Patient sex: F
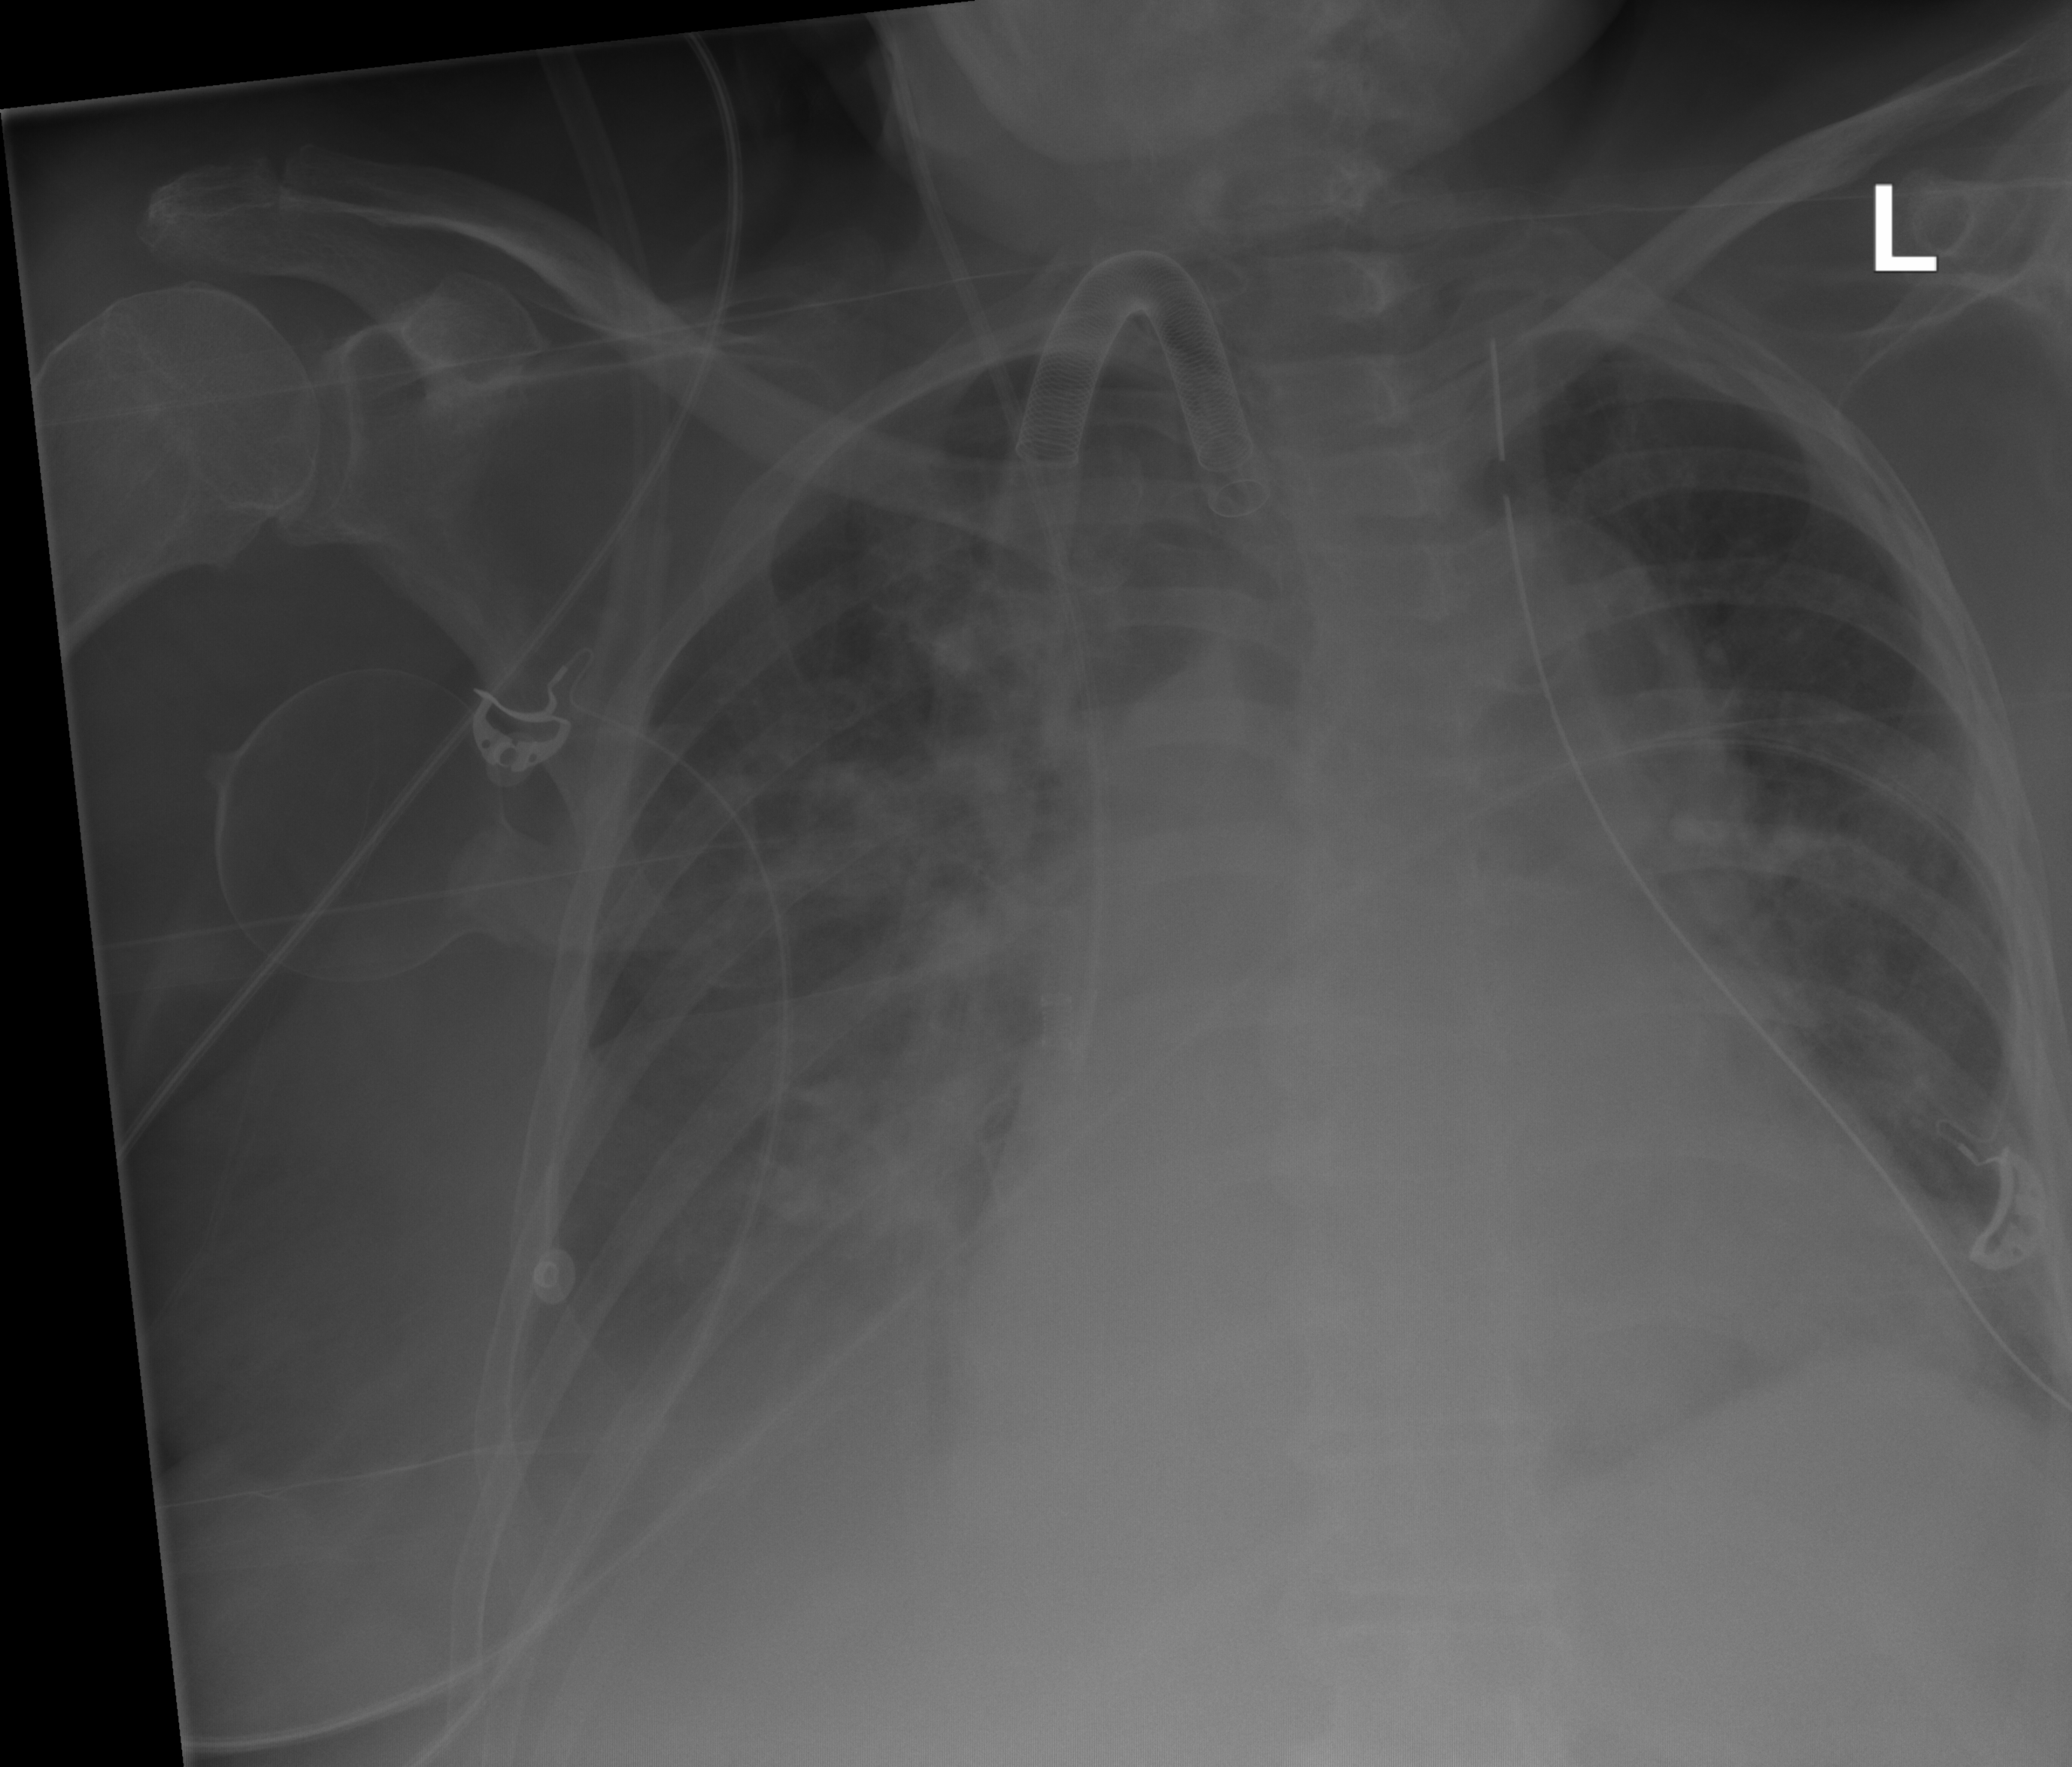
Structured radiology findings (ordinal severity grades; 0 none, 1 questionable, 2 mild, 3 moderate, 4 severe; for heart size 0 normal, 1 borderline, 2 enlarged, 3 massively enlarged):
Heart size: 2
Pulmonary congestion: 2
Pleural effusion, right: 3
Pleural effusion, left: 1
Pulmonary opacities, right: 2
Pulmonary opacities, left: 0
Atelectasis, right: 3
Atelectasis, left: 2